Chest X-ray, AP view. Patient: 22 years old, sex M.
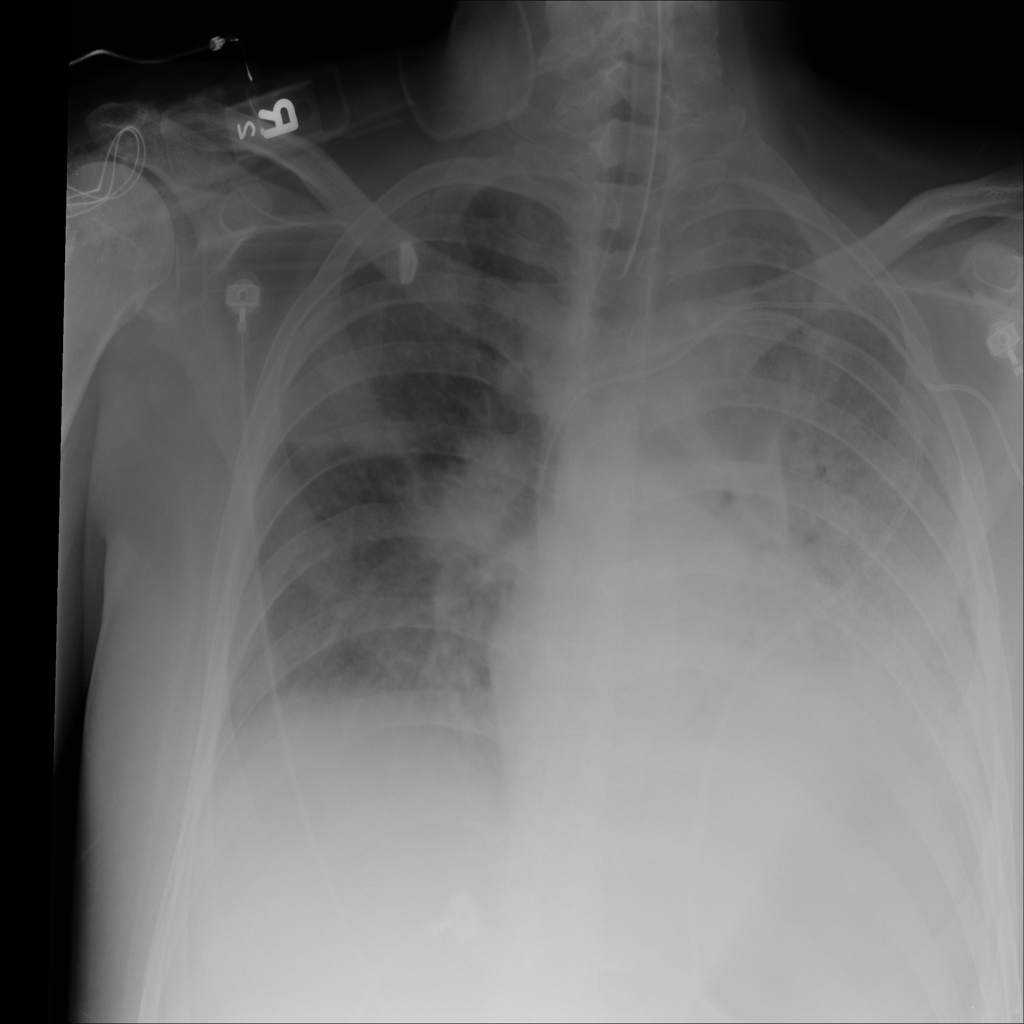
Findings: Pneumonia